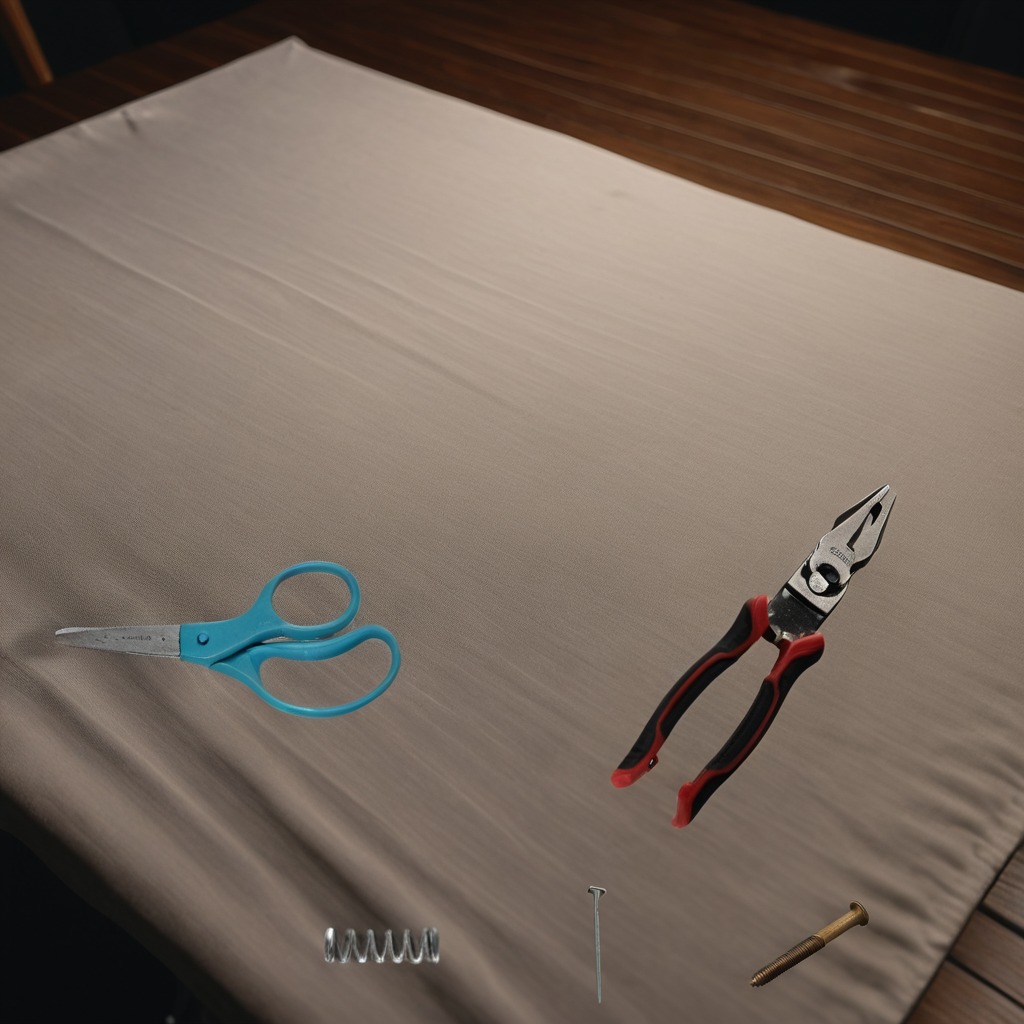
A metal machine screw, an iron nail, pliers, a coiled metal spring, and a pair of scissors are lying on a clean wooden table.